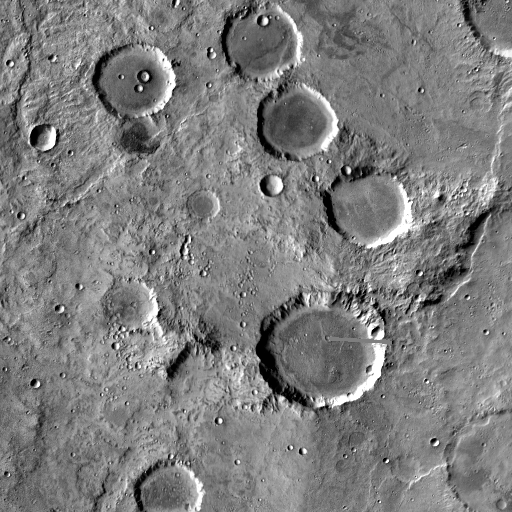
Crater classes present: Background, Other, Buried, Secondary